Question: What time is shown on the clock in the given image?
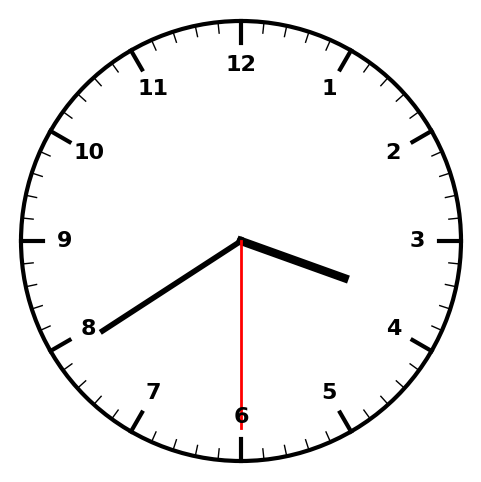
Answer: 03:39:30